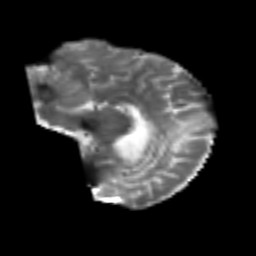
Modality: T2w
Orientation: sagittal
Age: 46
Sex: male
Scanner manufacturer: siemens
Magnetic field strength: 3 T
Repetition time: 4.987 s
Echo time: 0.0792 s